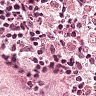
Metastatic tissue present: no